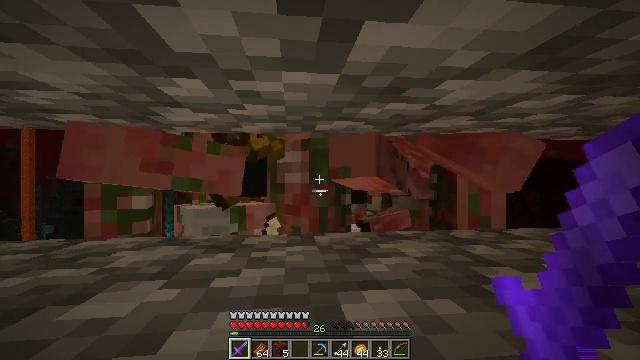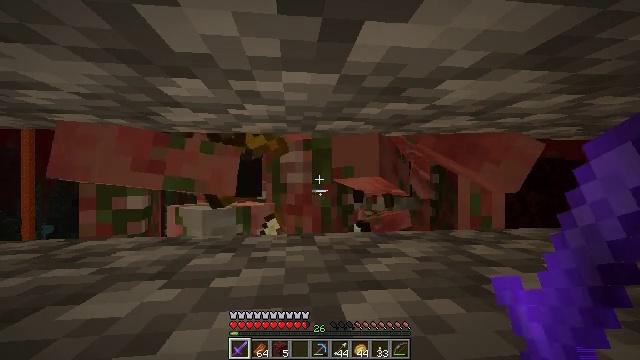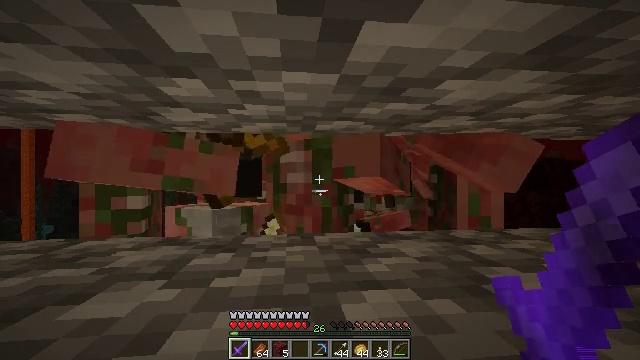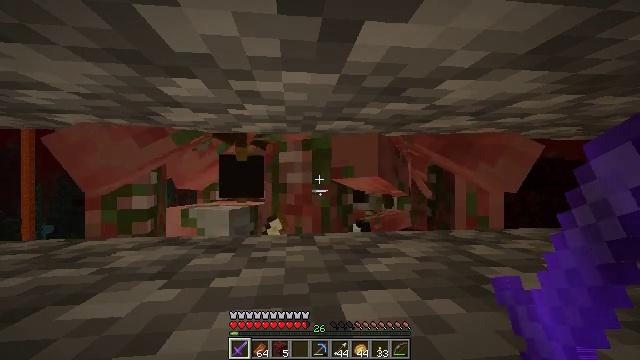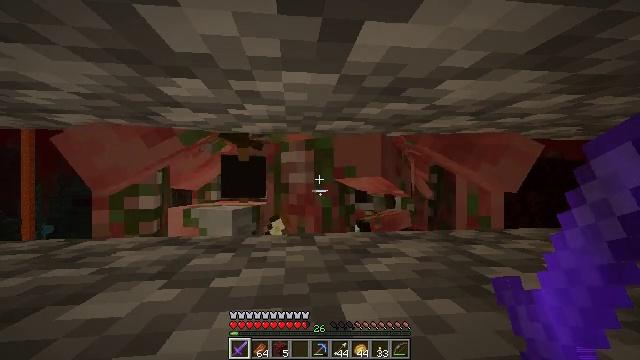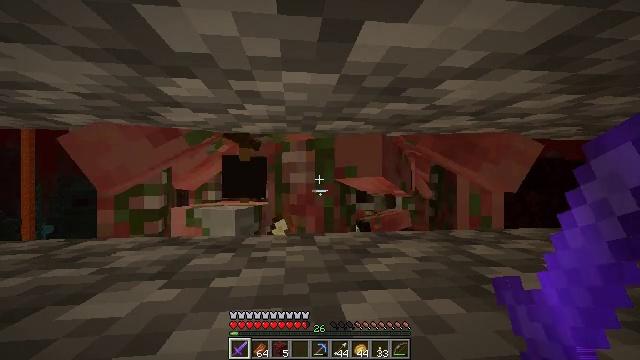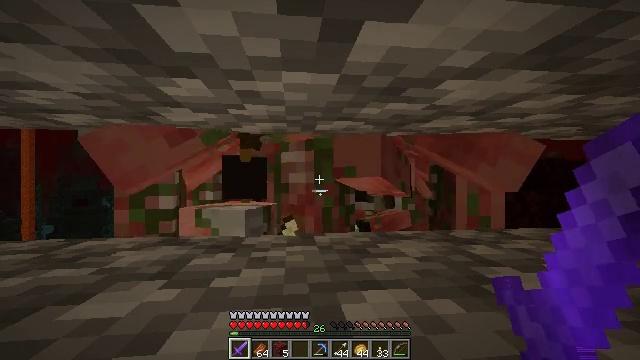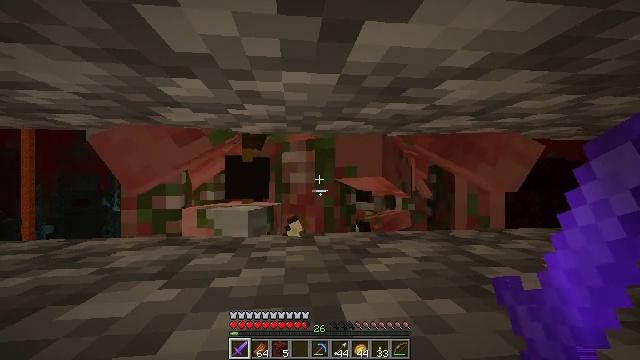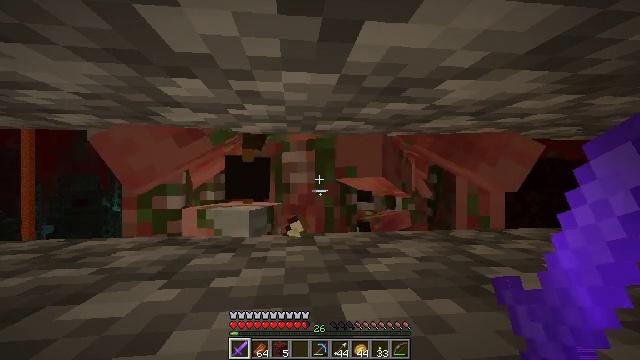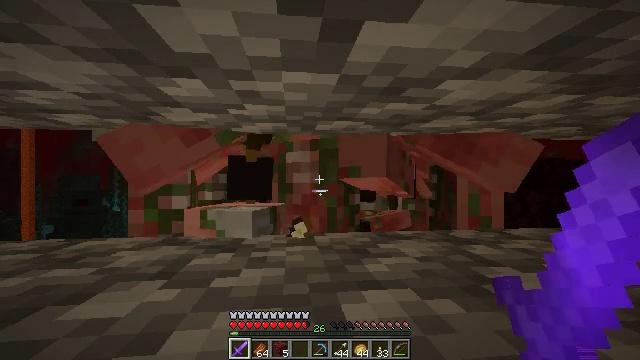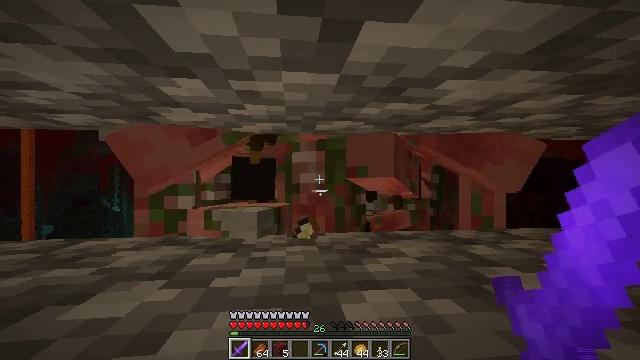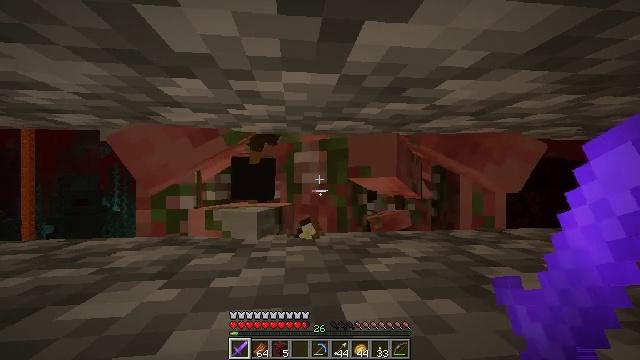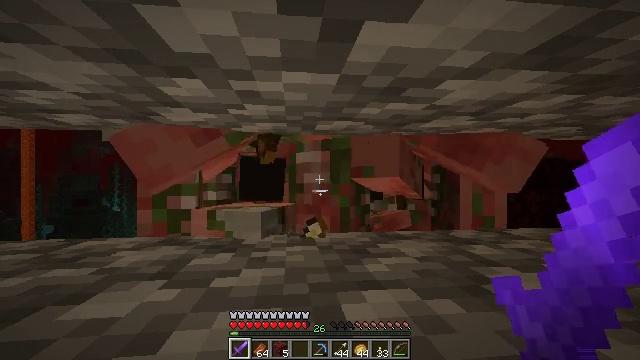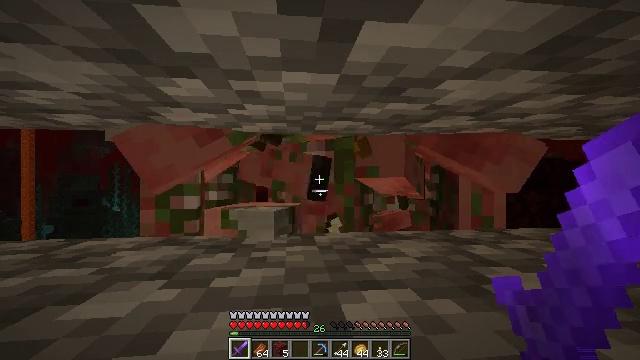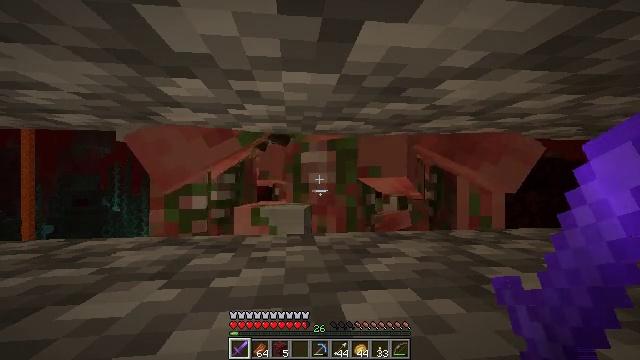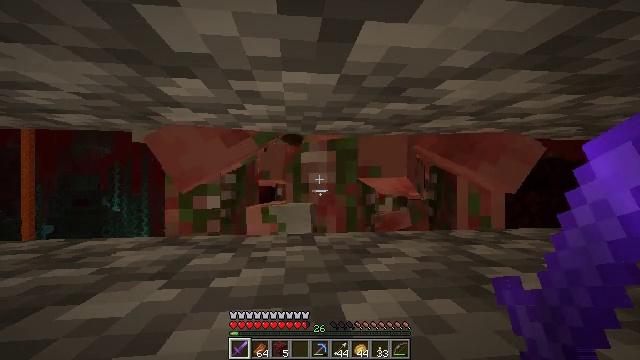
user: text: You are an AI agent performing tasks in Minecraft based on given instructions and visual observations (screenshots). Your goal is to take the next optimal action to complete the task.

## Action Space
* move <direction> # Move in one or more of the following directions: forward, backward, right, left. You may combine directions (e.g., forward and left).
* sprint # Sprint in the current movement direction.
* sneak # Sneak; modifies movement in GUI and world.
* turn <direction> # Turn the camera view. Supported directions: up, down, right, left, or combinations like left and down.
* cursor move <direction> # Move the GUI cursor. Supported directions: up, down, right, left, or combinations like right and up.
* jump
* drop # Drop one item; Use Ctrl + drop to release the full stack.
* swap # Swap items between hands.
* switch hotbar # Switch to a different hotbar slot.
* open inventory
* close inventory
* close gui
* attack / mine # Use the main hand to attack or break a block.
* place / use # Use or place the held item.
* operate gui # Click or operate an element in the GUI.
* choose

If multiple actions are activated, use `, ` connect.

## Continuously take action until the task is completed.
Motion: motion action
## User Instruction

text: Kill a zombified piglin.
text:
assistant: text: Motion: no_op
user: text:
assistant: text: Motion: no_op
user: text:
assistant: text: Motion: no_op
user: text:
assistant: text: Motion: no_op
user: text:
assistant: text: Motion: no_op
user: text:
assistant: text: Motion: no_op
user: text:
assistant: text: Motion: no_op
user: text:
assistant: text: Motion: no_op
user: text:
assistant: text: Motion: no_op
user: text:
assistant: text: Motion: no_op
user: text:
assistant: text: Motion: no_op
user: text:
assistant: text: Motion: no_op
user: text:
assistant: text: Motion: no_op
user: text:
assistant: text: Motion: no_op
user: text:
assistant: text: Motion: no_op
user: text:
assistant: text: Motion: no_op
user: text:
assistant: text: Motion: no_op
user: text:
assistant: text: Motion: no_op
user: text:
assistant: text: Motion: no_op
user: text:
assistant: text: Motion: no_op
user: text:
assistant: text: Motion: no_op
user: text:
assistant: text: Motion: no_op
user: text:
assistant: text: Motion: no_op
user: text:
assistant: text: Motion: no_op
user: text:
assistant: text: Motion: no_op
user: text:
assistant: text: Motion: no_op
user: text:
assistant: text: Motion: no_op
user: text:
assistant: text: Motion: no_op
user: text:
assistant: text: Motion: no_op
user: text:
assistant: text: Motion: no_op